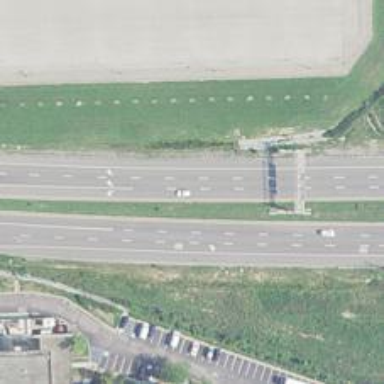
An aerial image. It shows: Tertiary road with expressway features.